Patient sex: M
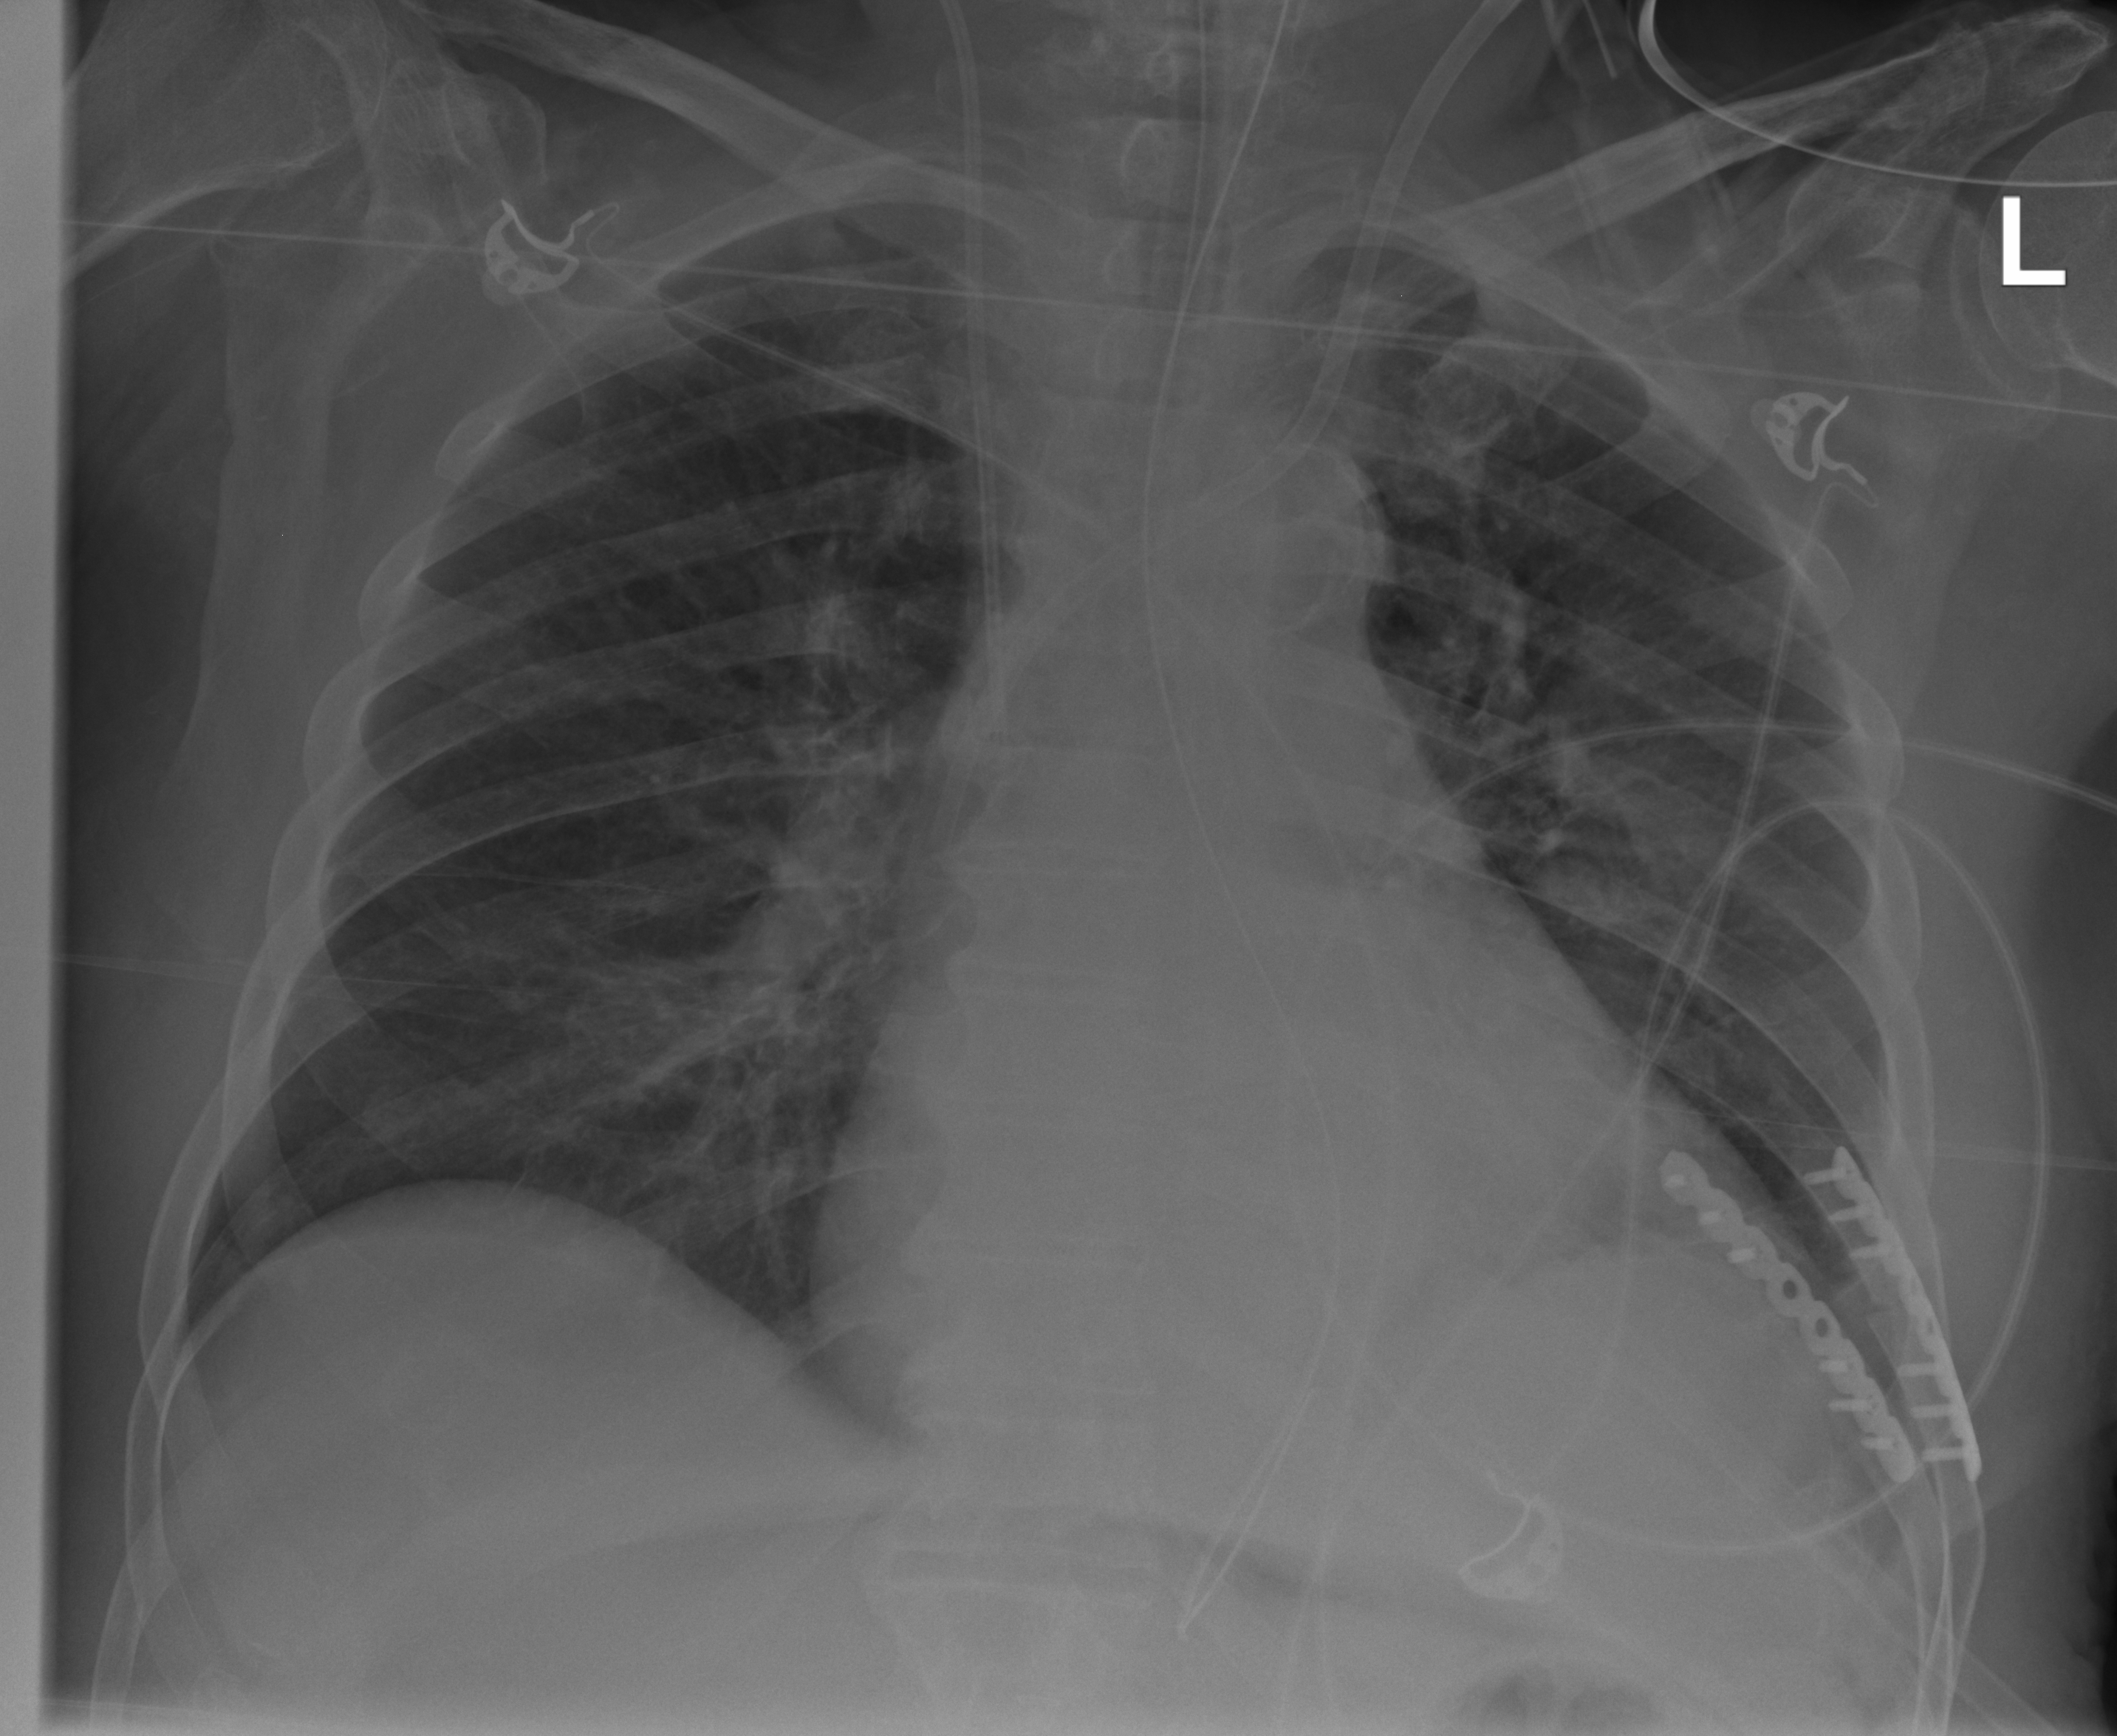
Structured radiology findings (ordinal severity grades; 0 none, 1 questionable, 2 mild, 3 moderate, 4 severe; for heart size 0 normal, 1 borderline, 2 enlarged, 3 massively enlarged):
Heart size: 2
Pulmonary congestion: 1
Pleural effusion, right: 0
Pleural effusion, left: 0
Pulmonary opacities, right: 0
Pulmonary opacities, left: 0
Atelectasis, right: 0
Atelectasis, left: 1